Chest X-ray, PA view. Patient: 73 years old, sex F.
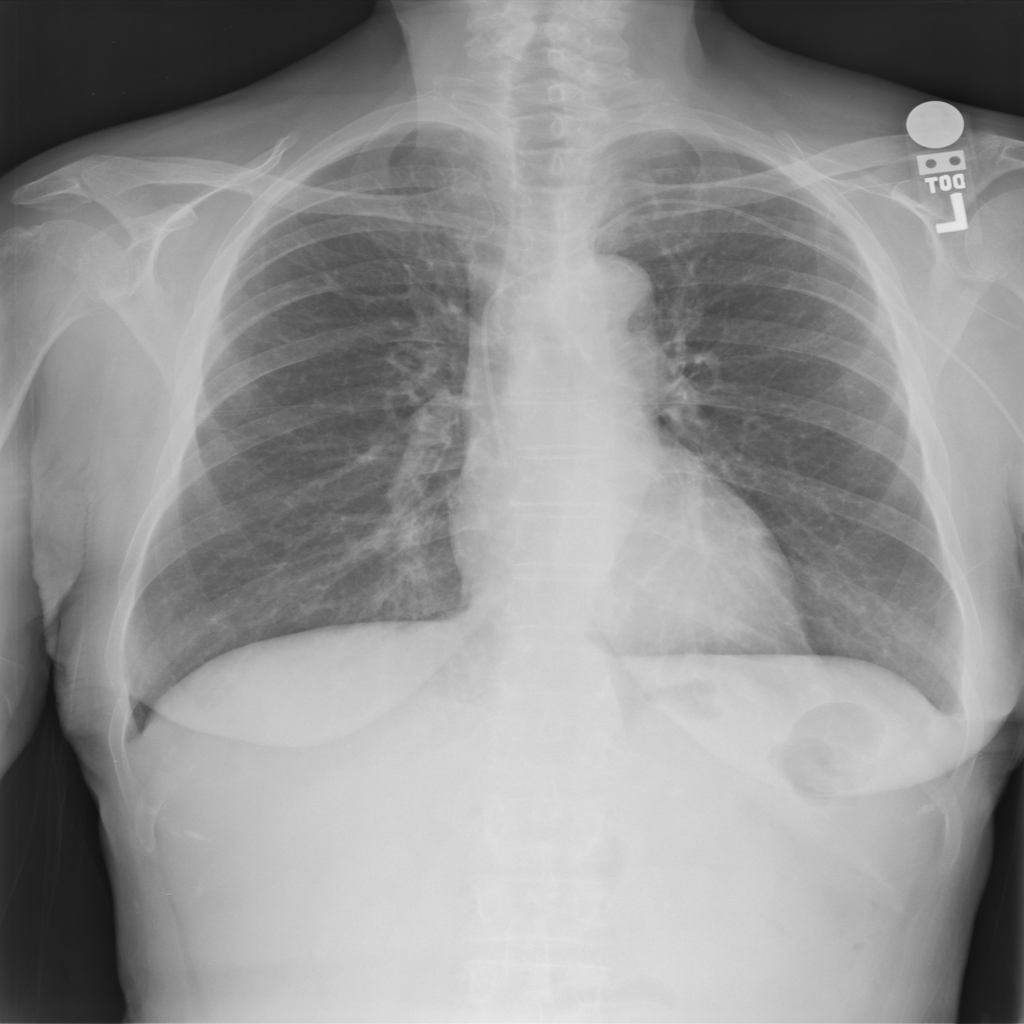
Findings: No Finding